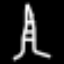
Label: The Eiffel Tower